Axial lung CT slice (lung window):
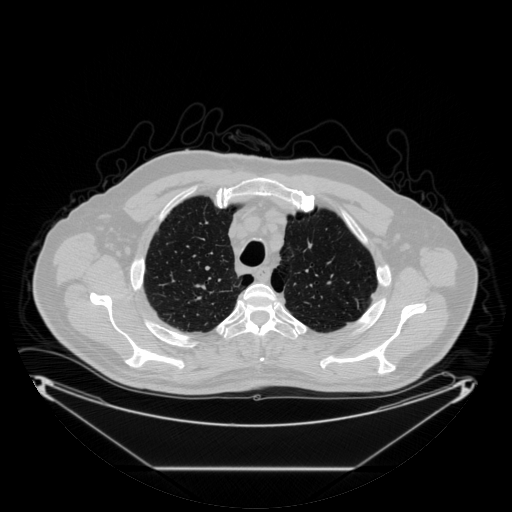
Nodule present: no